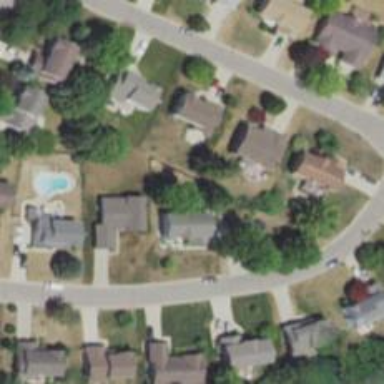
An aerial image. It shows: Neighborhood.